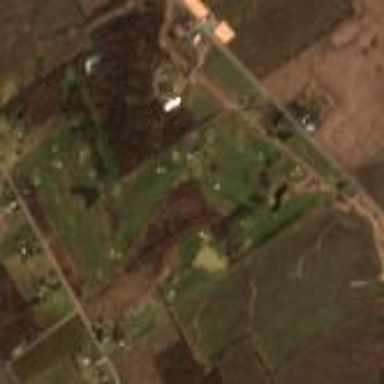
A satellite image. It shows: Golf course.